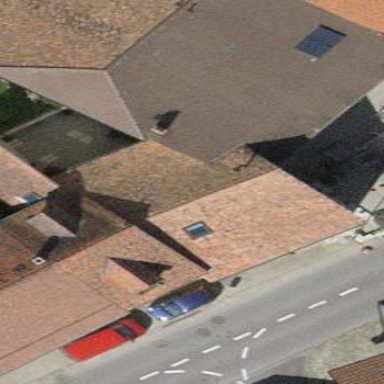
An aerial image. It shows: Residential building.